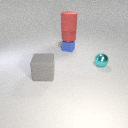
small blue metal cube below large red rubber cylinder